Here is the raw acceleration-versus-time signal recorded on a bearing housing. Based on the visible evidence, which condition applies: normal, inner_race, outer_race, ball?
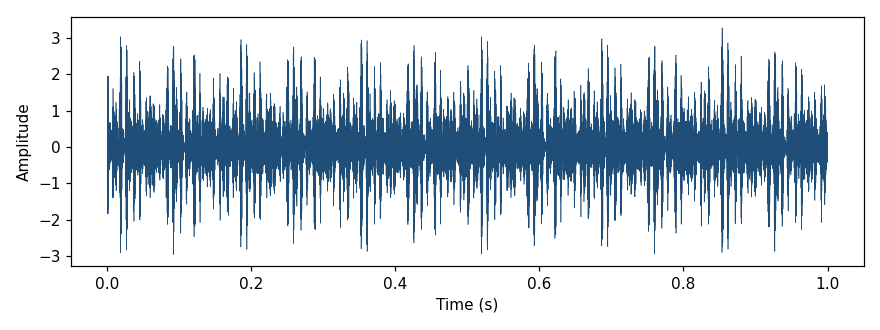
Answer: outer_race